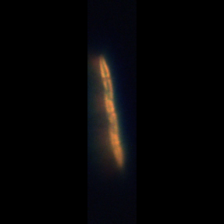
Taxon: Psuedo-nitzschia
Group: Diatoms